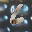
Label: 6